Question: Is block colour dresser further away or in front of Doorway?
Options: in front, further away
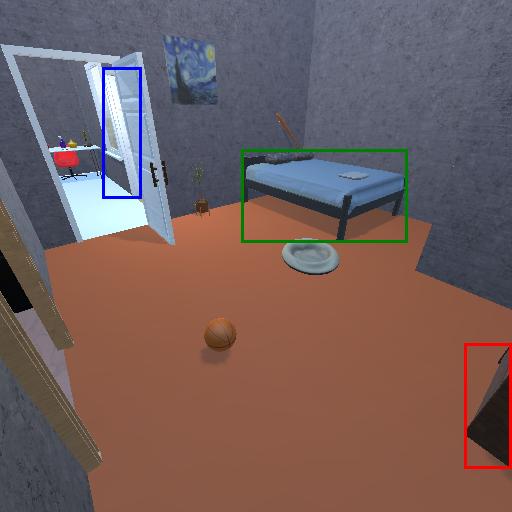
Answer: in front